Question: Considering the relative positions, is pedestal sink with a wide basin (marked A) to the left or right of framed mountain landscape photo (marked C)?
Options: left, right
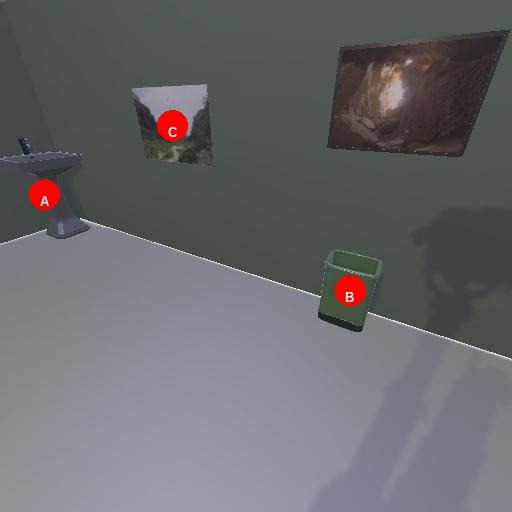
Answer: left